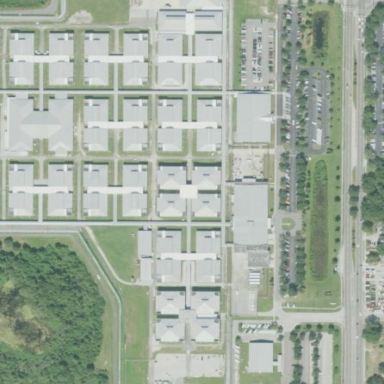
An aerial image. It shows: Prison.